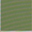
Piece: xx